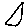
Label: triangle